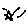
Label: star